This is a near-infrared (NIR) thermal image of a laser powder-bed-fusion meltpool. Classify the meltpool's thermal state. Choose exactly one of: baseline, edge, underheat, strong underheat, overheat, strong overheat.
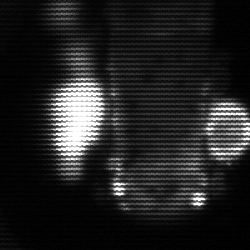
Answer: strong underheat